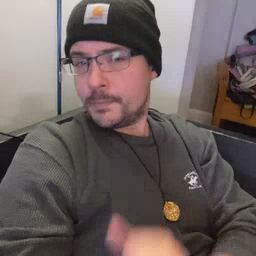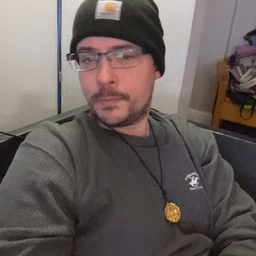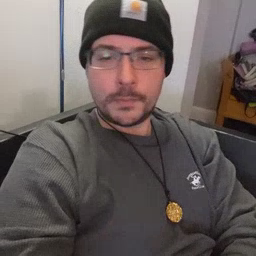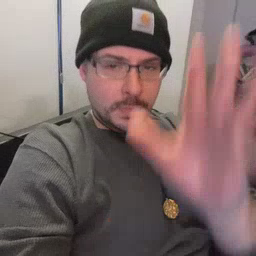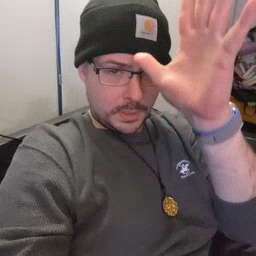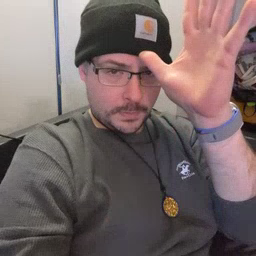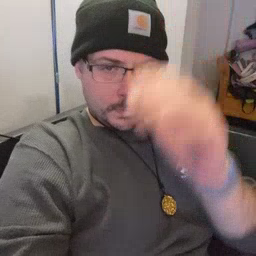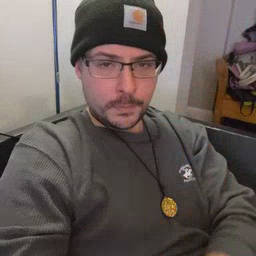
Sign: dad